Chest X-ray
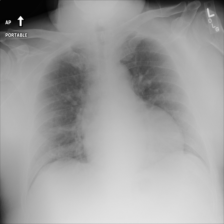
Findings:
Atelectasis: negative
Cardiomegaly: negative
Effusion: negative
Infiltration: negative
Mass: negative
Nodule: negative
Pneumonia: negative
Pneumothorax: negative
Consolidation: negative
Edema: negative
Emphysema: negative
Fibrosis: negative
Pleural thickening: negative
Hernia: negative